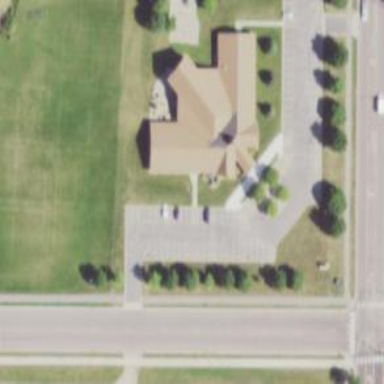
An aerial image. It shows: Beautiful church building.